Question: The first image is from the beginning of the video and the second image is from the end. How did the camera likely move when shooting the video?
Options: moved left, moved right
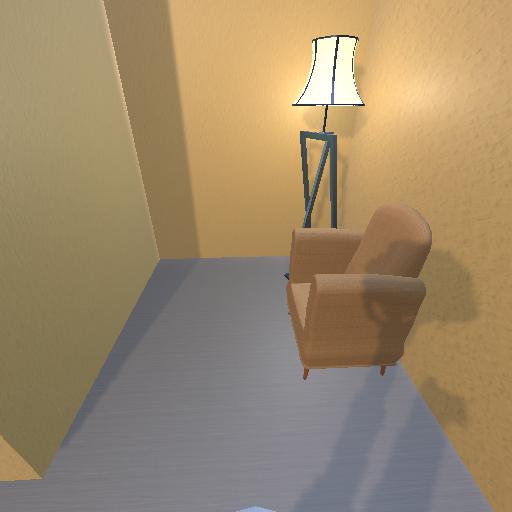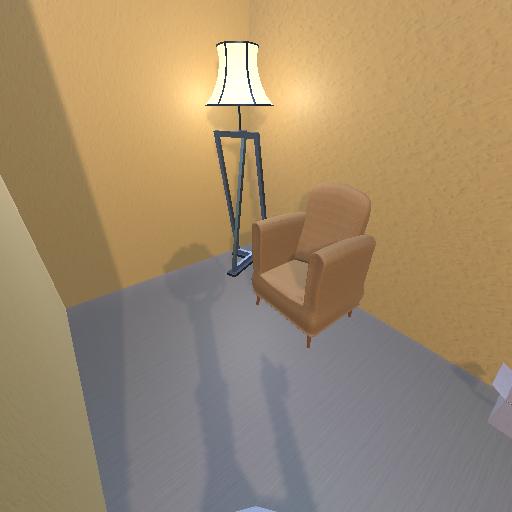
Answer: moved left